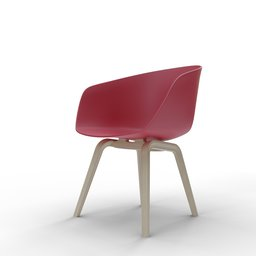
Label: furniture